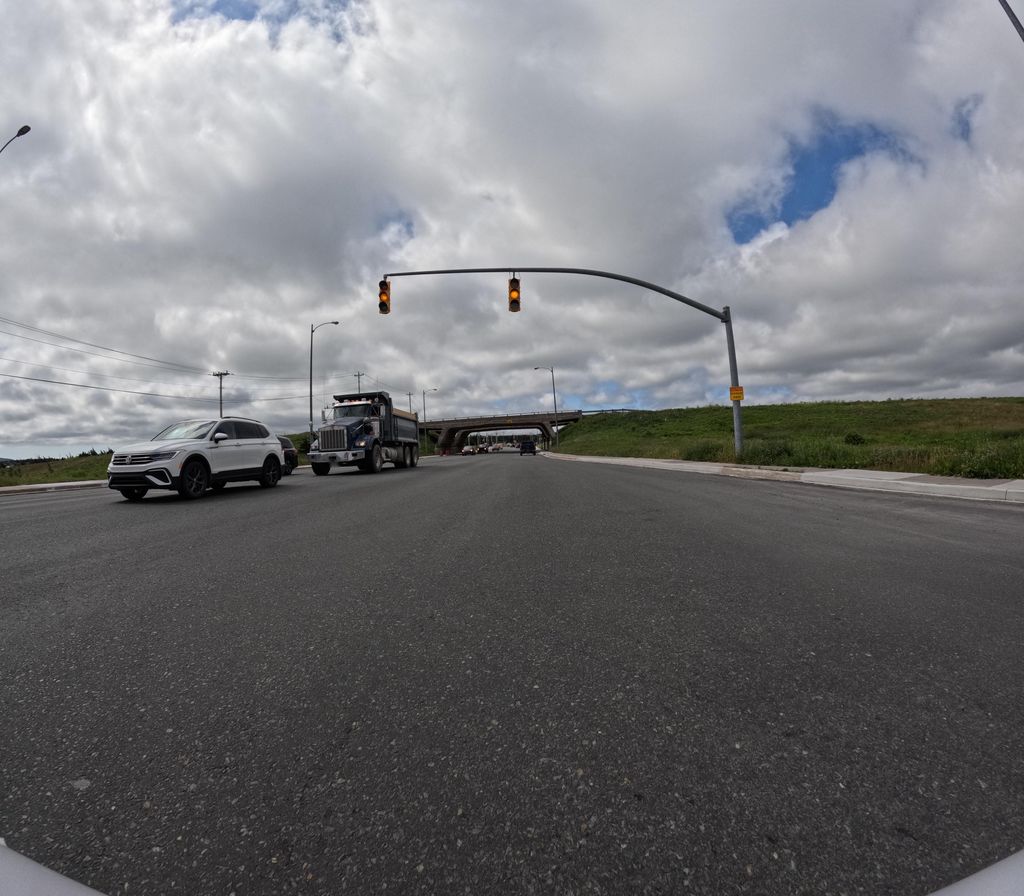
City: st_johns